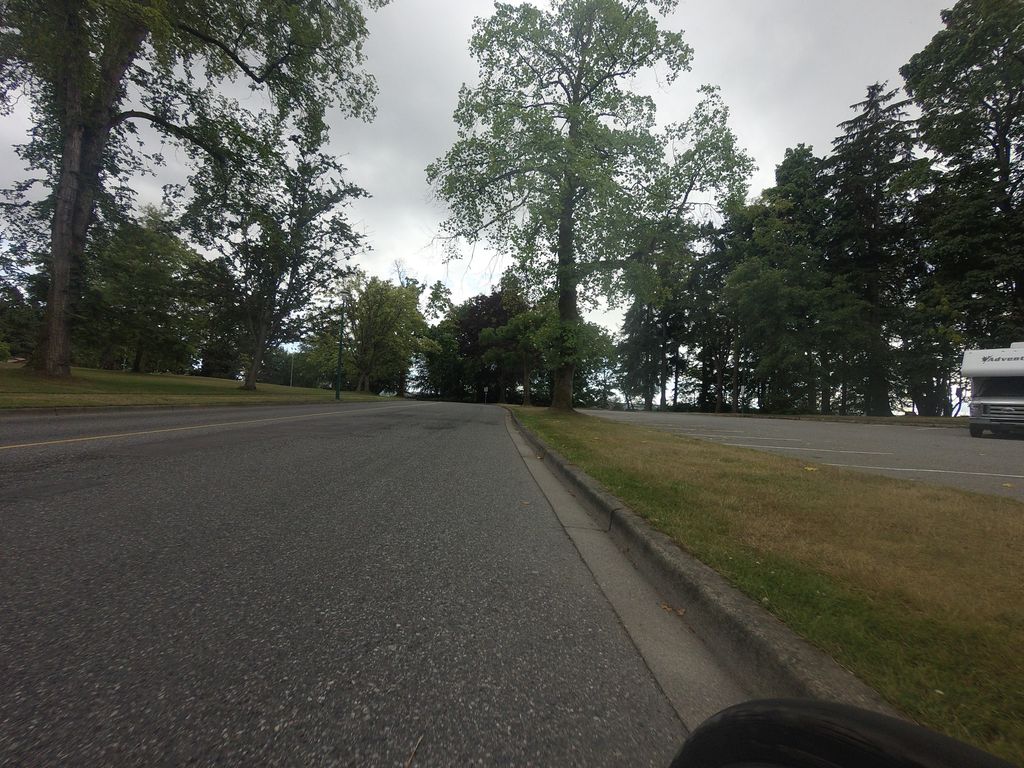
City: vancouver